Field crop: tomato
Growth stage: 2
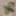
Species: solanum